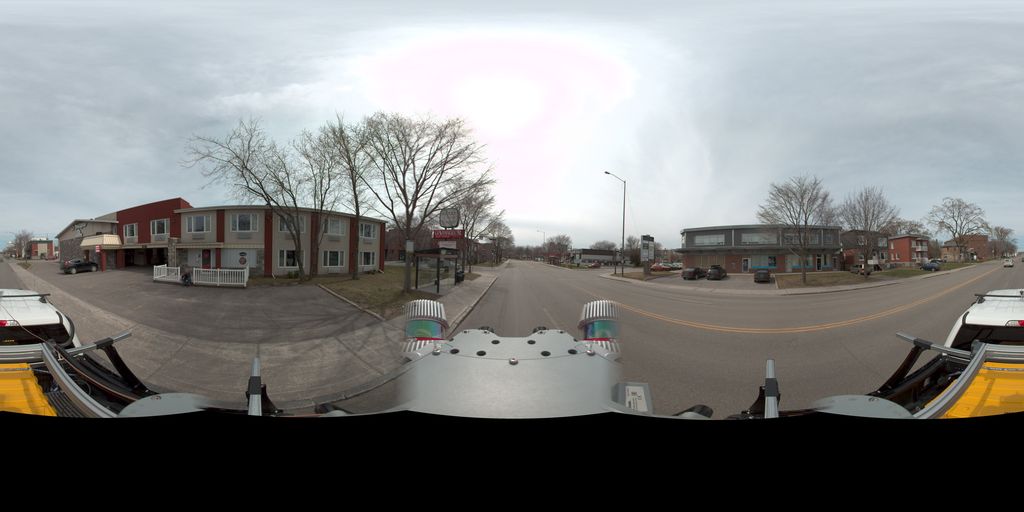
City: quebec_city